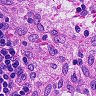
Metastatic tissue present: no